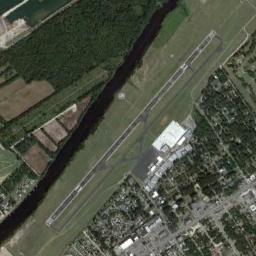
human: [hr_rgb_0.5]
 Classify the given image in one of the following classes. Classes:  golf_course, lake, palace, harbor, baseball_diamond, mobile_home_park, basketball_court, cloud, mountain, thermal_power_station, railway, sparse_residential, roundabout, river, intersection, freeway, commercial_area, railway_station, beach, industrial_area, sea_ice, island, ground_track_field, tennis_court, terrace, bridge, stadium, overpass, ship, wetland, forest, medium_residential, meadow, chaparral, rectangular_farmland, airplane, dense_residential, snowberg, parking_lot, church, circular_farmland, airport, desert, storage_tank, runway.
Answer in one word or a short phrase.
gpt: airport